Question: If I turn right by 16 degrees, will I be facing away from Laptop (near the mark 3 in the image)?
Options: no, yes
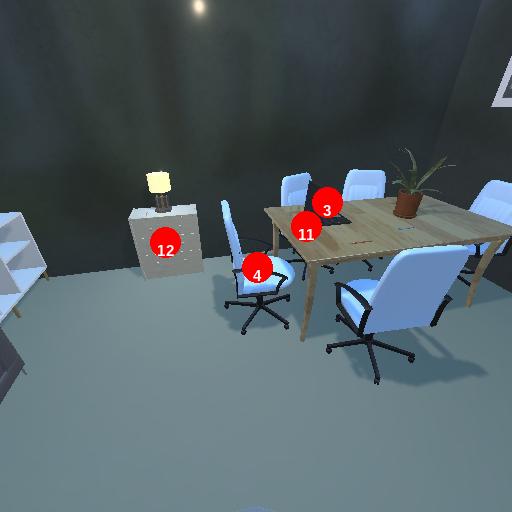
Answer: no